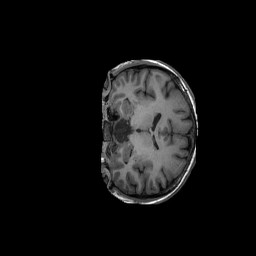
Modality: T1w
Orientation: coronal
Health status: ill
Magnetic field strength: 3 T